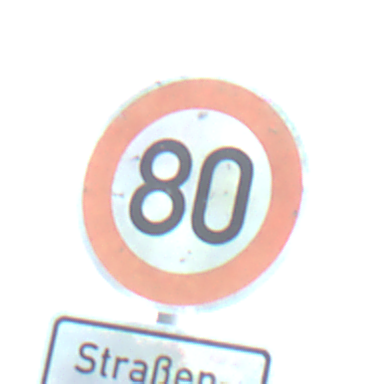
Verkehrszeichen: Geschwindigkeit80
Zusatzzeichen unten: HinweiseAufGefahrenDurchVerbaleAngabe3
Umgebung: Outdoor, Nature
Tageszeit: MorningAfternoon
Wetter: PartlyCloudy
Licht: Natural
Jahreszeit: NotSpecified
Kontrast: HighContrast